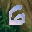
Label: 6